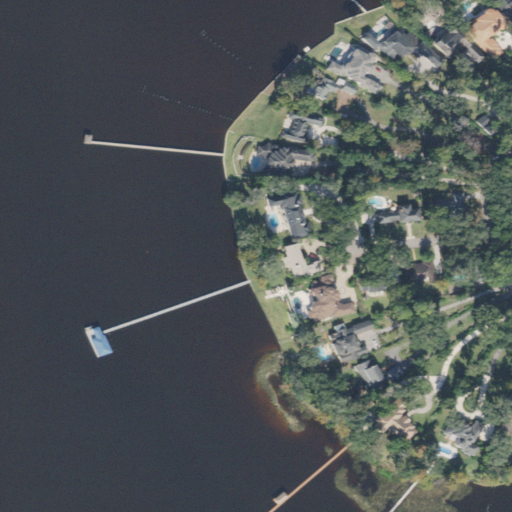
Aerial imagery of cliff(s) in Florida named Beauclerc Bluff containing open water, open development, evergreen forest, low intensity development, medium intensity development, herbaceous wetlands, and grassland